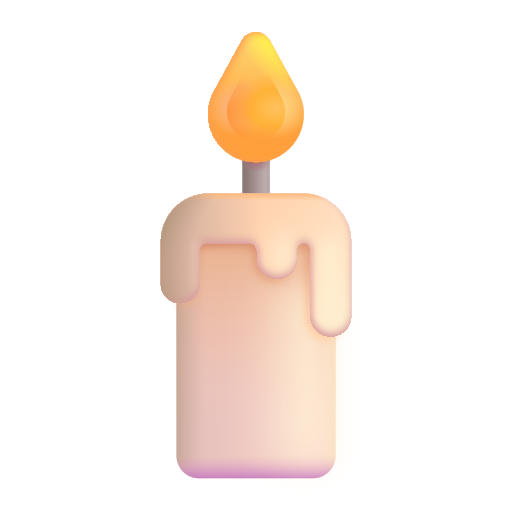
candle color